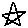
Label: star